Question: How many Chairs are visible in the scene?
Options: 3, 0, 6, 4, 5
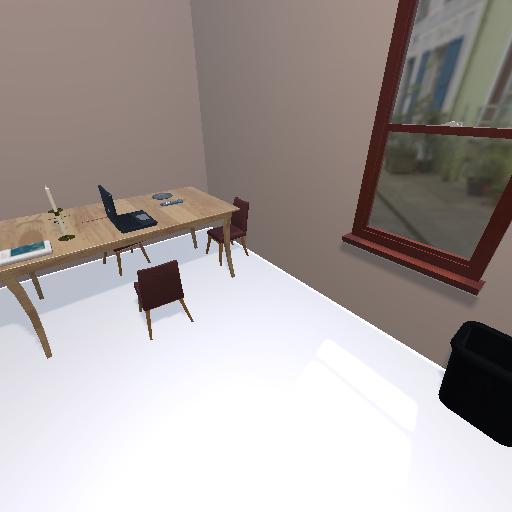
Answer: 3